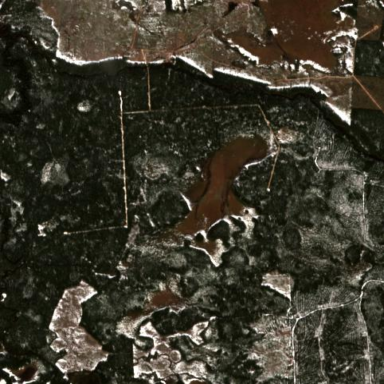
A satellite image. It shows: Bog wetland.